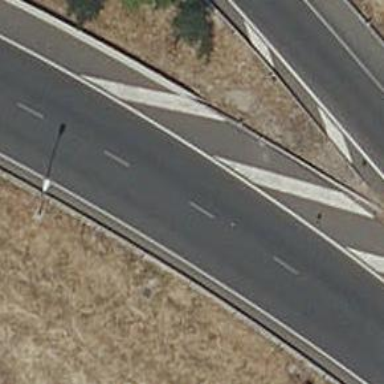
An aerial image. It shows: Motorway link.